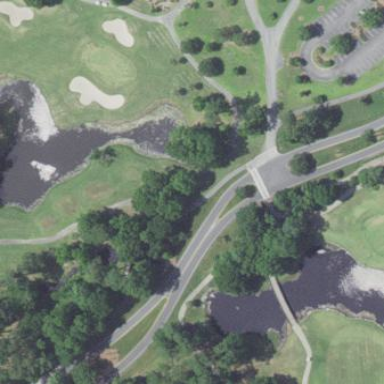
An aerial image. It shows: Picturesque scene of golf course with lateral water hazard.